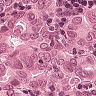
Metastatic tissue present: yes